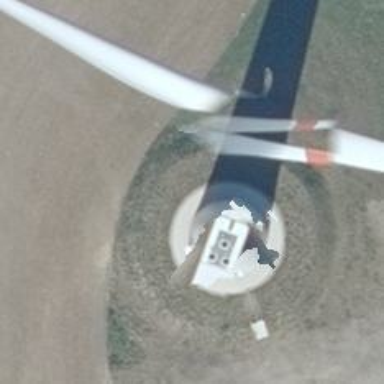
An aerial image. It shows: Wind generator using horizontal axis wind turbines.